Question: I have a Poisson equation in 2D space like this:

Here is my attempt to solve it:
'''
import sympy as sp
x, y = sp.symbols('x, y')
f = sp.Function('f')
u = f(x, y)
eq = sp.Eq(u.diff(x, 2) + u.diff(y, 2), u)
print(sp.pdsolve(eq))
'''
It gives an error:
'''
psolve: Cannot solve -f(x, y) + Derivative(f(x, y), x, x) + Derivative(f(x, y), y, y)
'''
Is it possible to use sympy for such equations? Please help me with an example if possible.
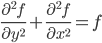
Answer: At the bottom of the <URL> you will find
> Currently implemented solver methods- - -
Nothing of second order. Which is not surprising, because such PDEs do not admit explicit symbolic solutions, with a few (mostly uninteresting) exceptions. (If the equation is really 'Eq(u.diff(x, 2) + u.diff(y, 2), u)' with zero Neumann condition, then the solution is identically zero.) It's not only that SymPy does not know how to find a symbolic solution --- there is no such solution to find.